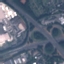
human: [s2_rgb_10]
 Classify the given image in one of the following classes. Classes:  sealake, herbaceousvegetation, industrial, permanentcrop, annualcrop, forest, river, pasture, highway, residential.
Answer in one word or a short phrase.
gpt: Highway